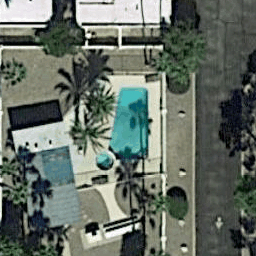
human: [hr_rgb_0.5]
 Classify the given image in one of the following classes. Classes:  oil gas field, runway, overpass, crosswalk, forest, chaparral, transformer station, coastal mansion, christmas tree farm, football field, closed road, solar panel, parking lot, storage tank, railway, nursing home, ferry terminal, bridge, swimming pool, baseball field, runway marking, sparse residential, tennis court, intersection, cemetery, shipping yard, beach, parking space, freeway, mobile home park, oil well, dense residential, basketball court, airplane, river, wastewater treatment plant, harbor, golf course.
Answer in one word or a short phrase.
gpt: swimming pool